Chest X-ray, AP view. Patient: 46 years old, sex F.
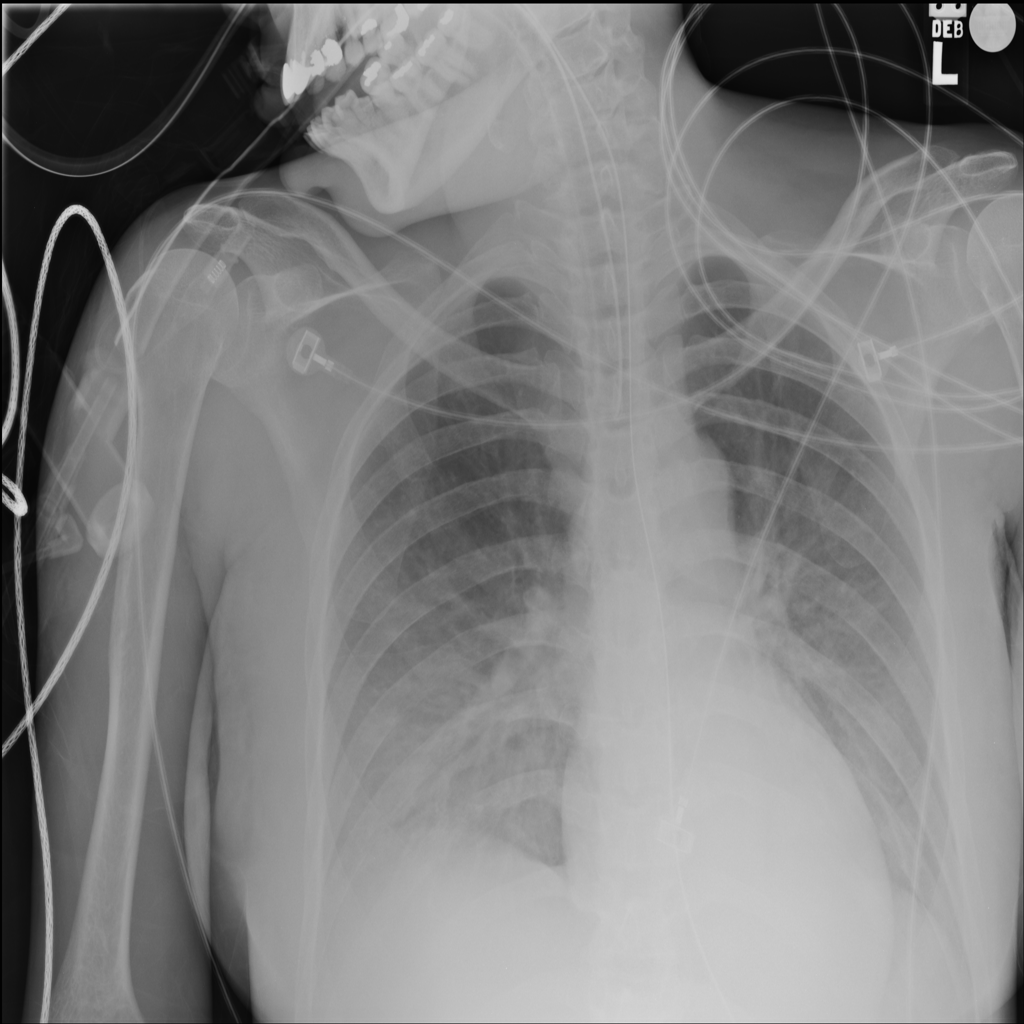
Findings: Atelectasis, Infiltration